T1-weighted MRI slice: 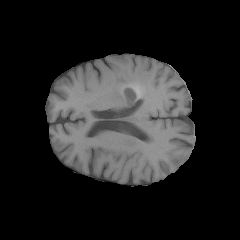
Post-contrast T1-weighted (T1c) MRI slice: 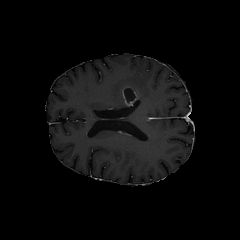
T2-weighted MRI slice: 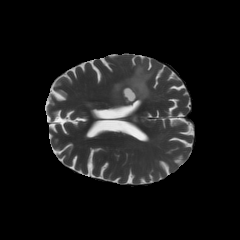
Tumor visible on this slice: yes